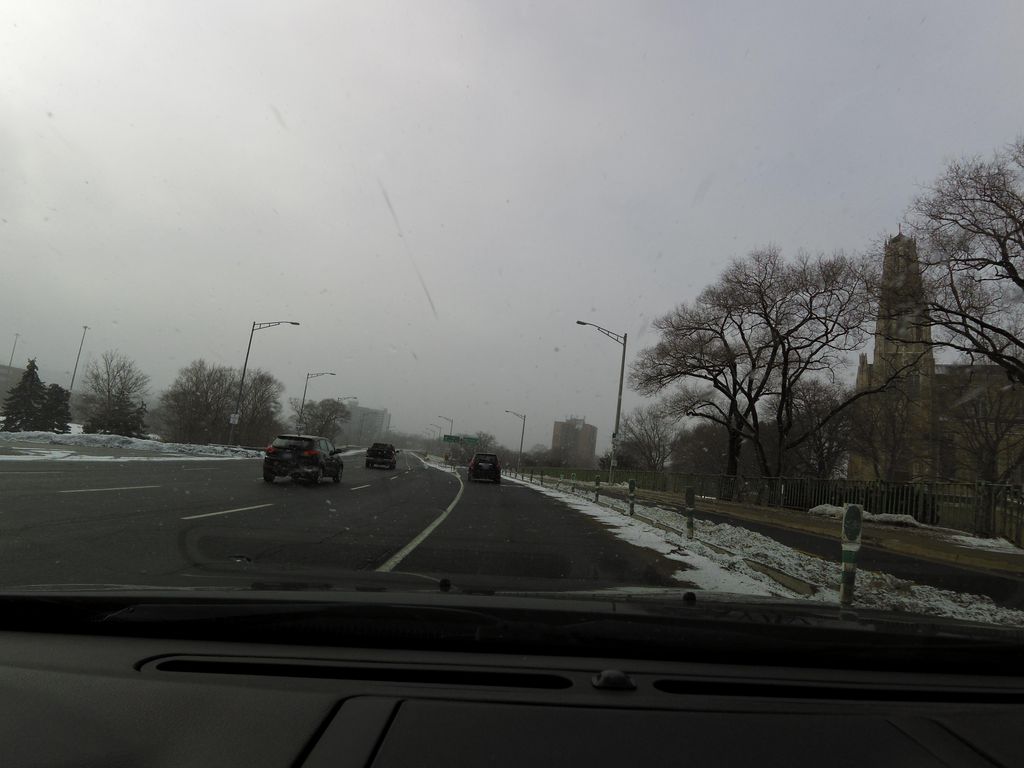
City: hamilton